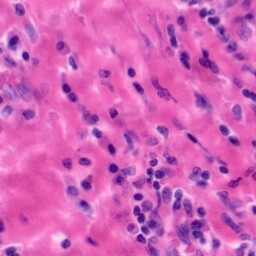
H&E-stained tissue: Tonsil